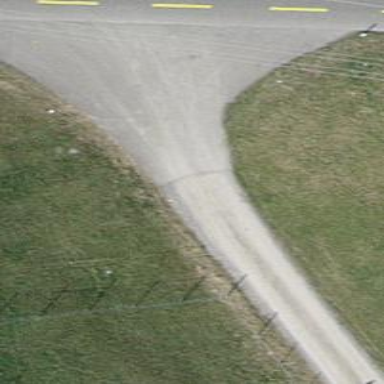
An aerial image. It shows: Asphalt track with grade1 surface.